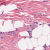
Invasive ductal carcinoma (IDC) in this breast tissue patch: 1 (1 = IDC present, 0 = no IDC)